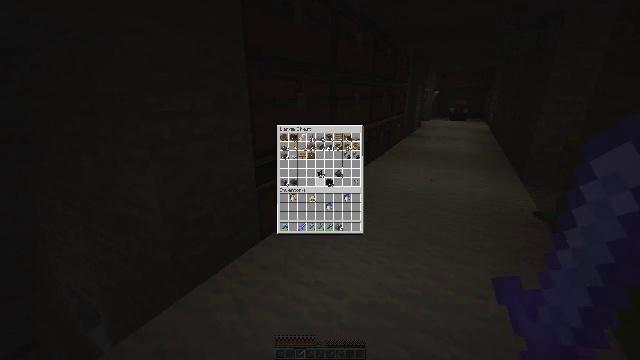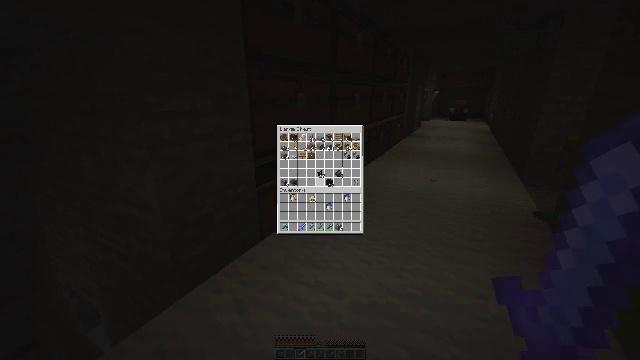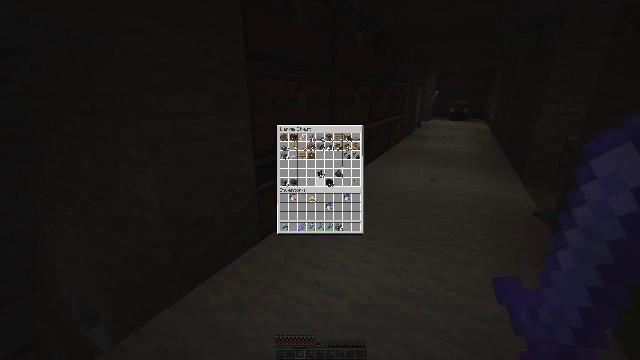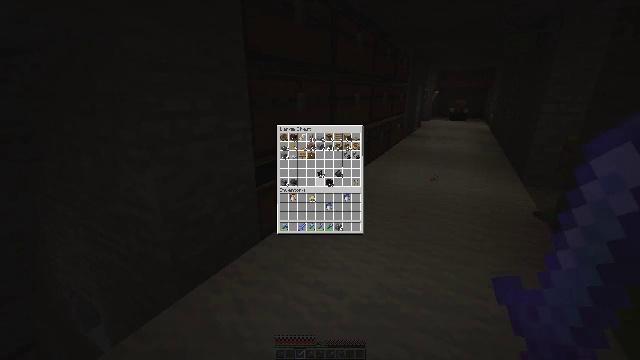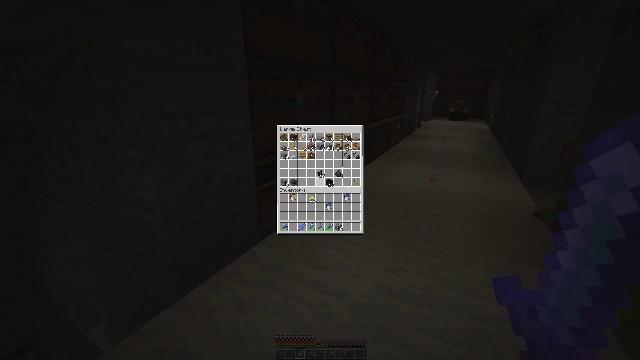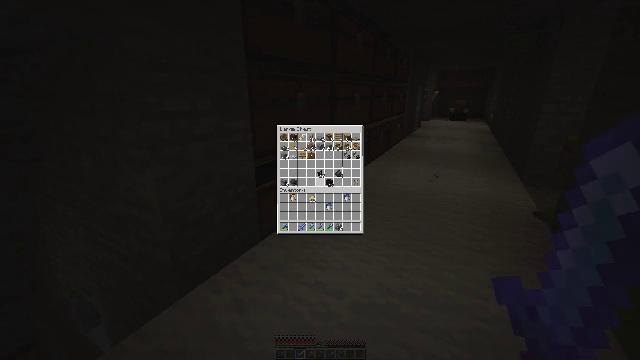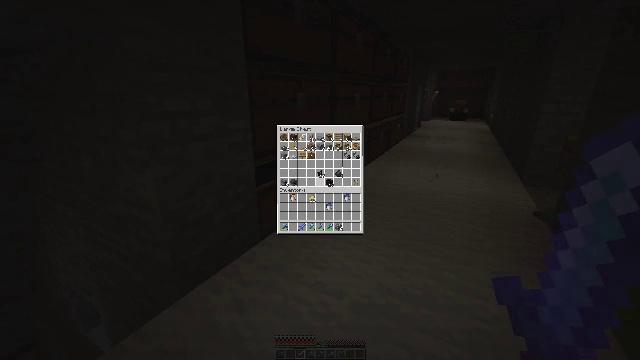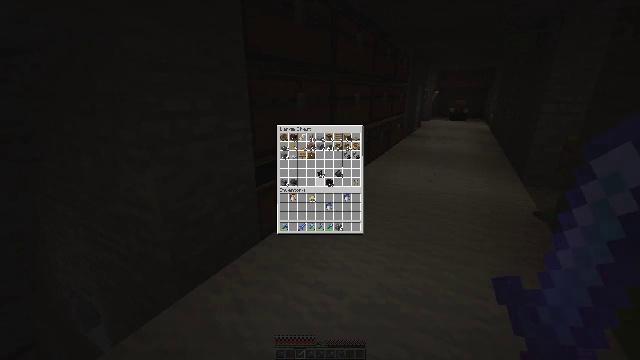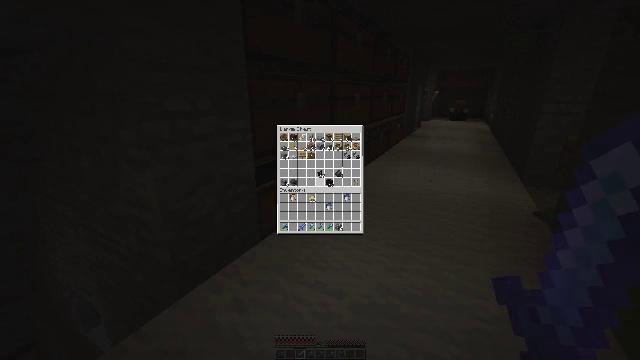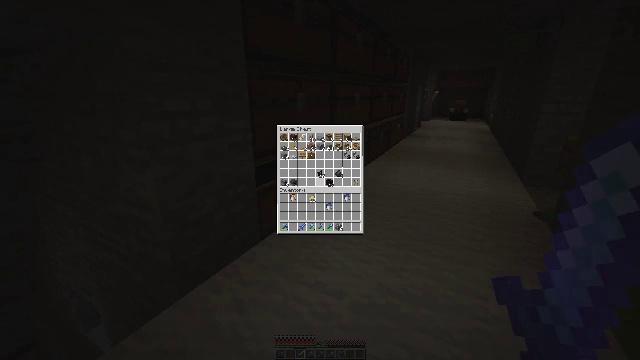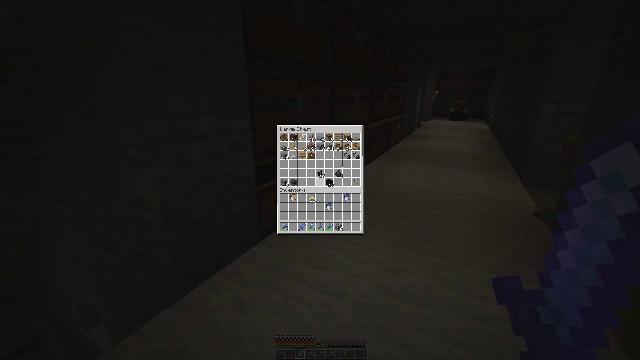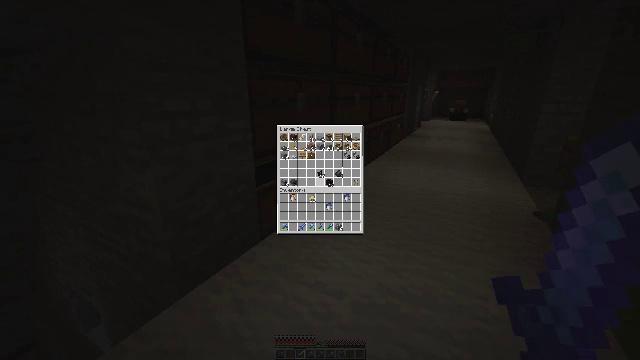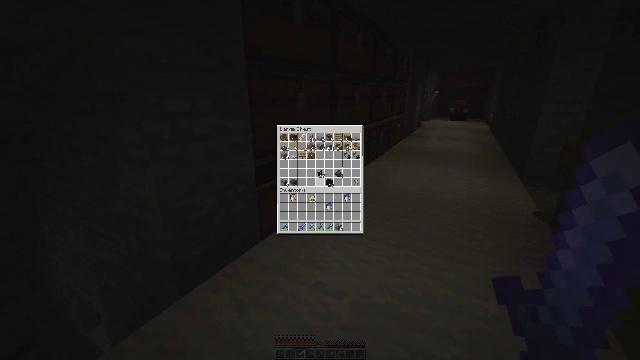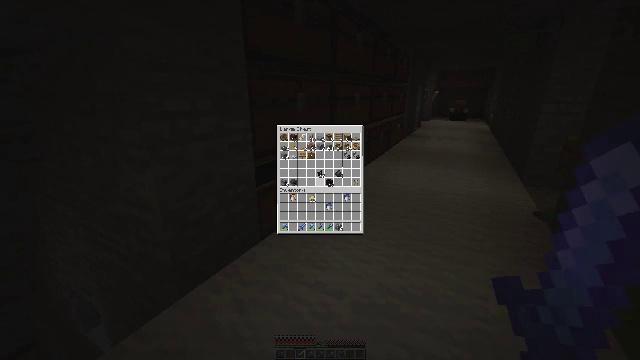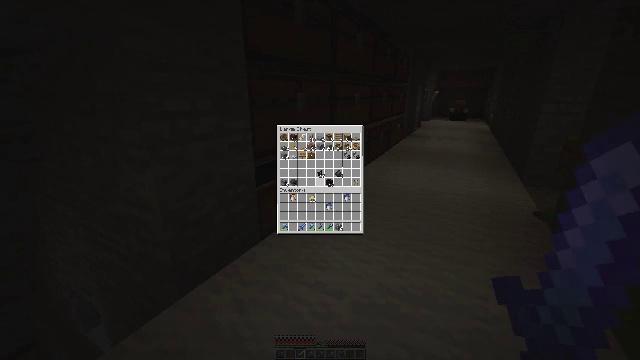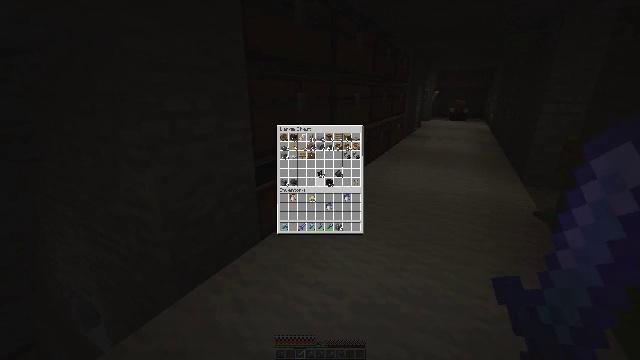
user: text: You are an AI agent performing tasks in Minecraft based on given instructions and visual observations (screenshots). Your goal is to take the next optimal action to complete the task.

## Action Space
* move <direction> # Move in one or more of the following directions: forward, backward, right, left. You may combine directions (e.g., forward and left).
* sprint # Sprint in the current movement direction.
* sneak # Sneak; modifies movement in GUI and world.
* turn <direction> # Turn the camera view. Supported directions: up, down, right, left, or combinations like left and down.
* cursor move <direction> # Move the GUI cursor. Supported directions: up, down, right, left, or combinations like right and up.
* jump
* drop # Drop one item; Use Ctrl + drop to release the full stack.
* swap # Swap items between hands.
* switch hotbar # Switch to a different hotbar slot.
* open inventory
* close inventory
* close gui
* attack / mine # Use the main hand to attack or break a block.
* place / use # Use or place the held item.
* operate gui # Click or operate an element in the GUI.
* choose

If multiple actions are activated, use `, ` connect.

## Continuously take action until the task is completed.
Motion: motion action
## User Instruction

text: Gather vines from trees or structures.
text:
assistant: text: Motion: no_op
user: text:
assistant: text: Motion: no_op
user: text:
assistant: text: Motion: no_op
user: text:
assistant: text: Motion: no_op
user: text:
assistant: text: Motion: no_op
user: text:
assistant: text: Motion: no_op
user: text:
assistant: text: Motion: no_op
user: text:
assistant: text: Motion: no_op
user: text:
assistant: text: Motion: no_op
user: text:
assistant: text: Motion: no_op
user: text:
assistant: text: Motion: no_op
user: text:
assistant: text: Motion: no_op
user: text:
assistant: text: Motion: no_op
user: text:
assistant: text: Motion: no_op
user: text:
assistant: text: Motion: no_op
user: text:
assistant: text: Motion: no_op
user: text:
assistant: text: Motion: no_op
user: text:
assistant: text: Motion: no_op
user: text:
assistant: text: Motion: no_op
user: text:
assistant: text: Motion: no_op
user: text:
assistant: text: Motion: no_op
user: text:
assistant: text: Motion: no_op
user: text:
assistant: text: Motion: no_op
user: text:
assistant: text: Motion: no_op
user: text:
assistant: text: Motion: no_op
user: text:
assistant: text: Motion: no_op
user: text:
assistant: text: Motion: no_op
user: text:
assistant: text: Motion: no_op
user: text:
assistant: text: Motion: no_op
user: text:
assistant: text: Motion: no_op